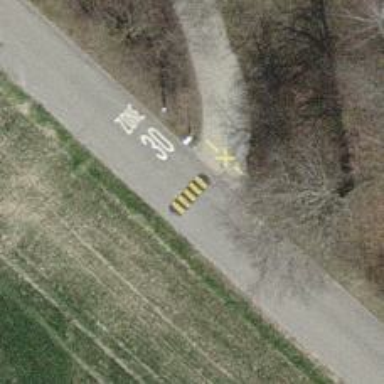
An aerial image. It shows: Bump for traffic calming.